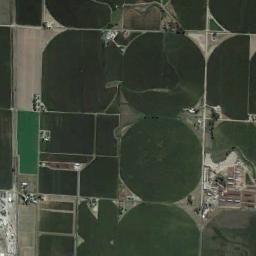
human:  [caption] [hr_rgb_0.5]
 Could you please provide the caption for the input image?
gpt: There is only one complete circle of farmland .

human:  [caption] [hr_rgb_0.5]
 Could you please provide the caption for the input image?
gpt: Several circular green fields with full, Semi-circle, And semi-circle shapes .

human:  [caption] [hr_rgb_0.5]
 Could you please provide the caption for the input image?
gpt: Several dark green circular farmlands are neatly arranged on the ground and some other shapes of farmlands beside .

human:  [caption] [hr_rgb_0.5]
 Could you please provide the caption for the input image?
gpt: There are some green circle farmland and square farmland .

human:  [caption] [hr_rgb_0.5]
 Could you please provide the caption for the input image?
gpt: There are some circular farmlands of the same size .